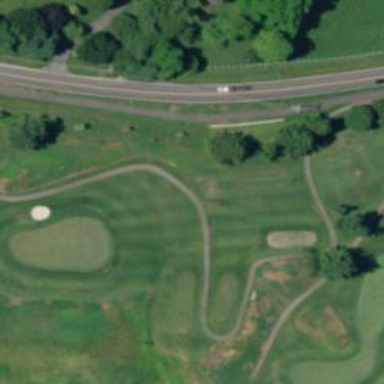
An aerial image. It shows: Golf tee.